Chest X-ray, PA view. Patient: 46 years old, sex M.
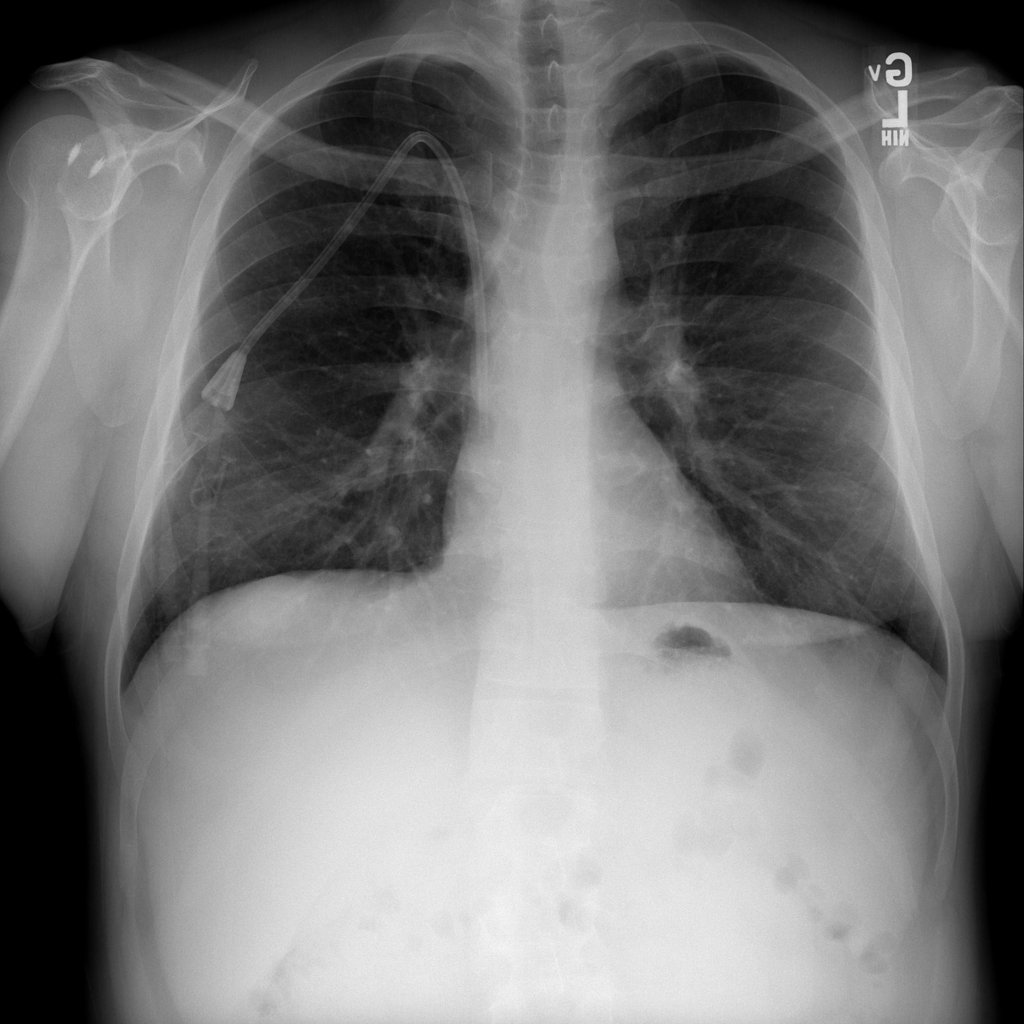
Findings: No Finding